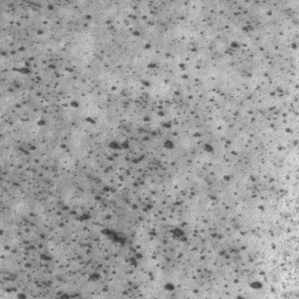
Label: frost